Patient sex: M
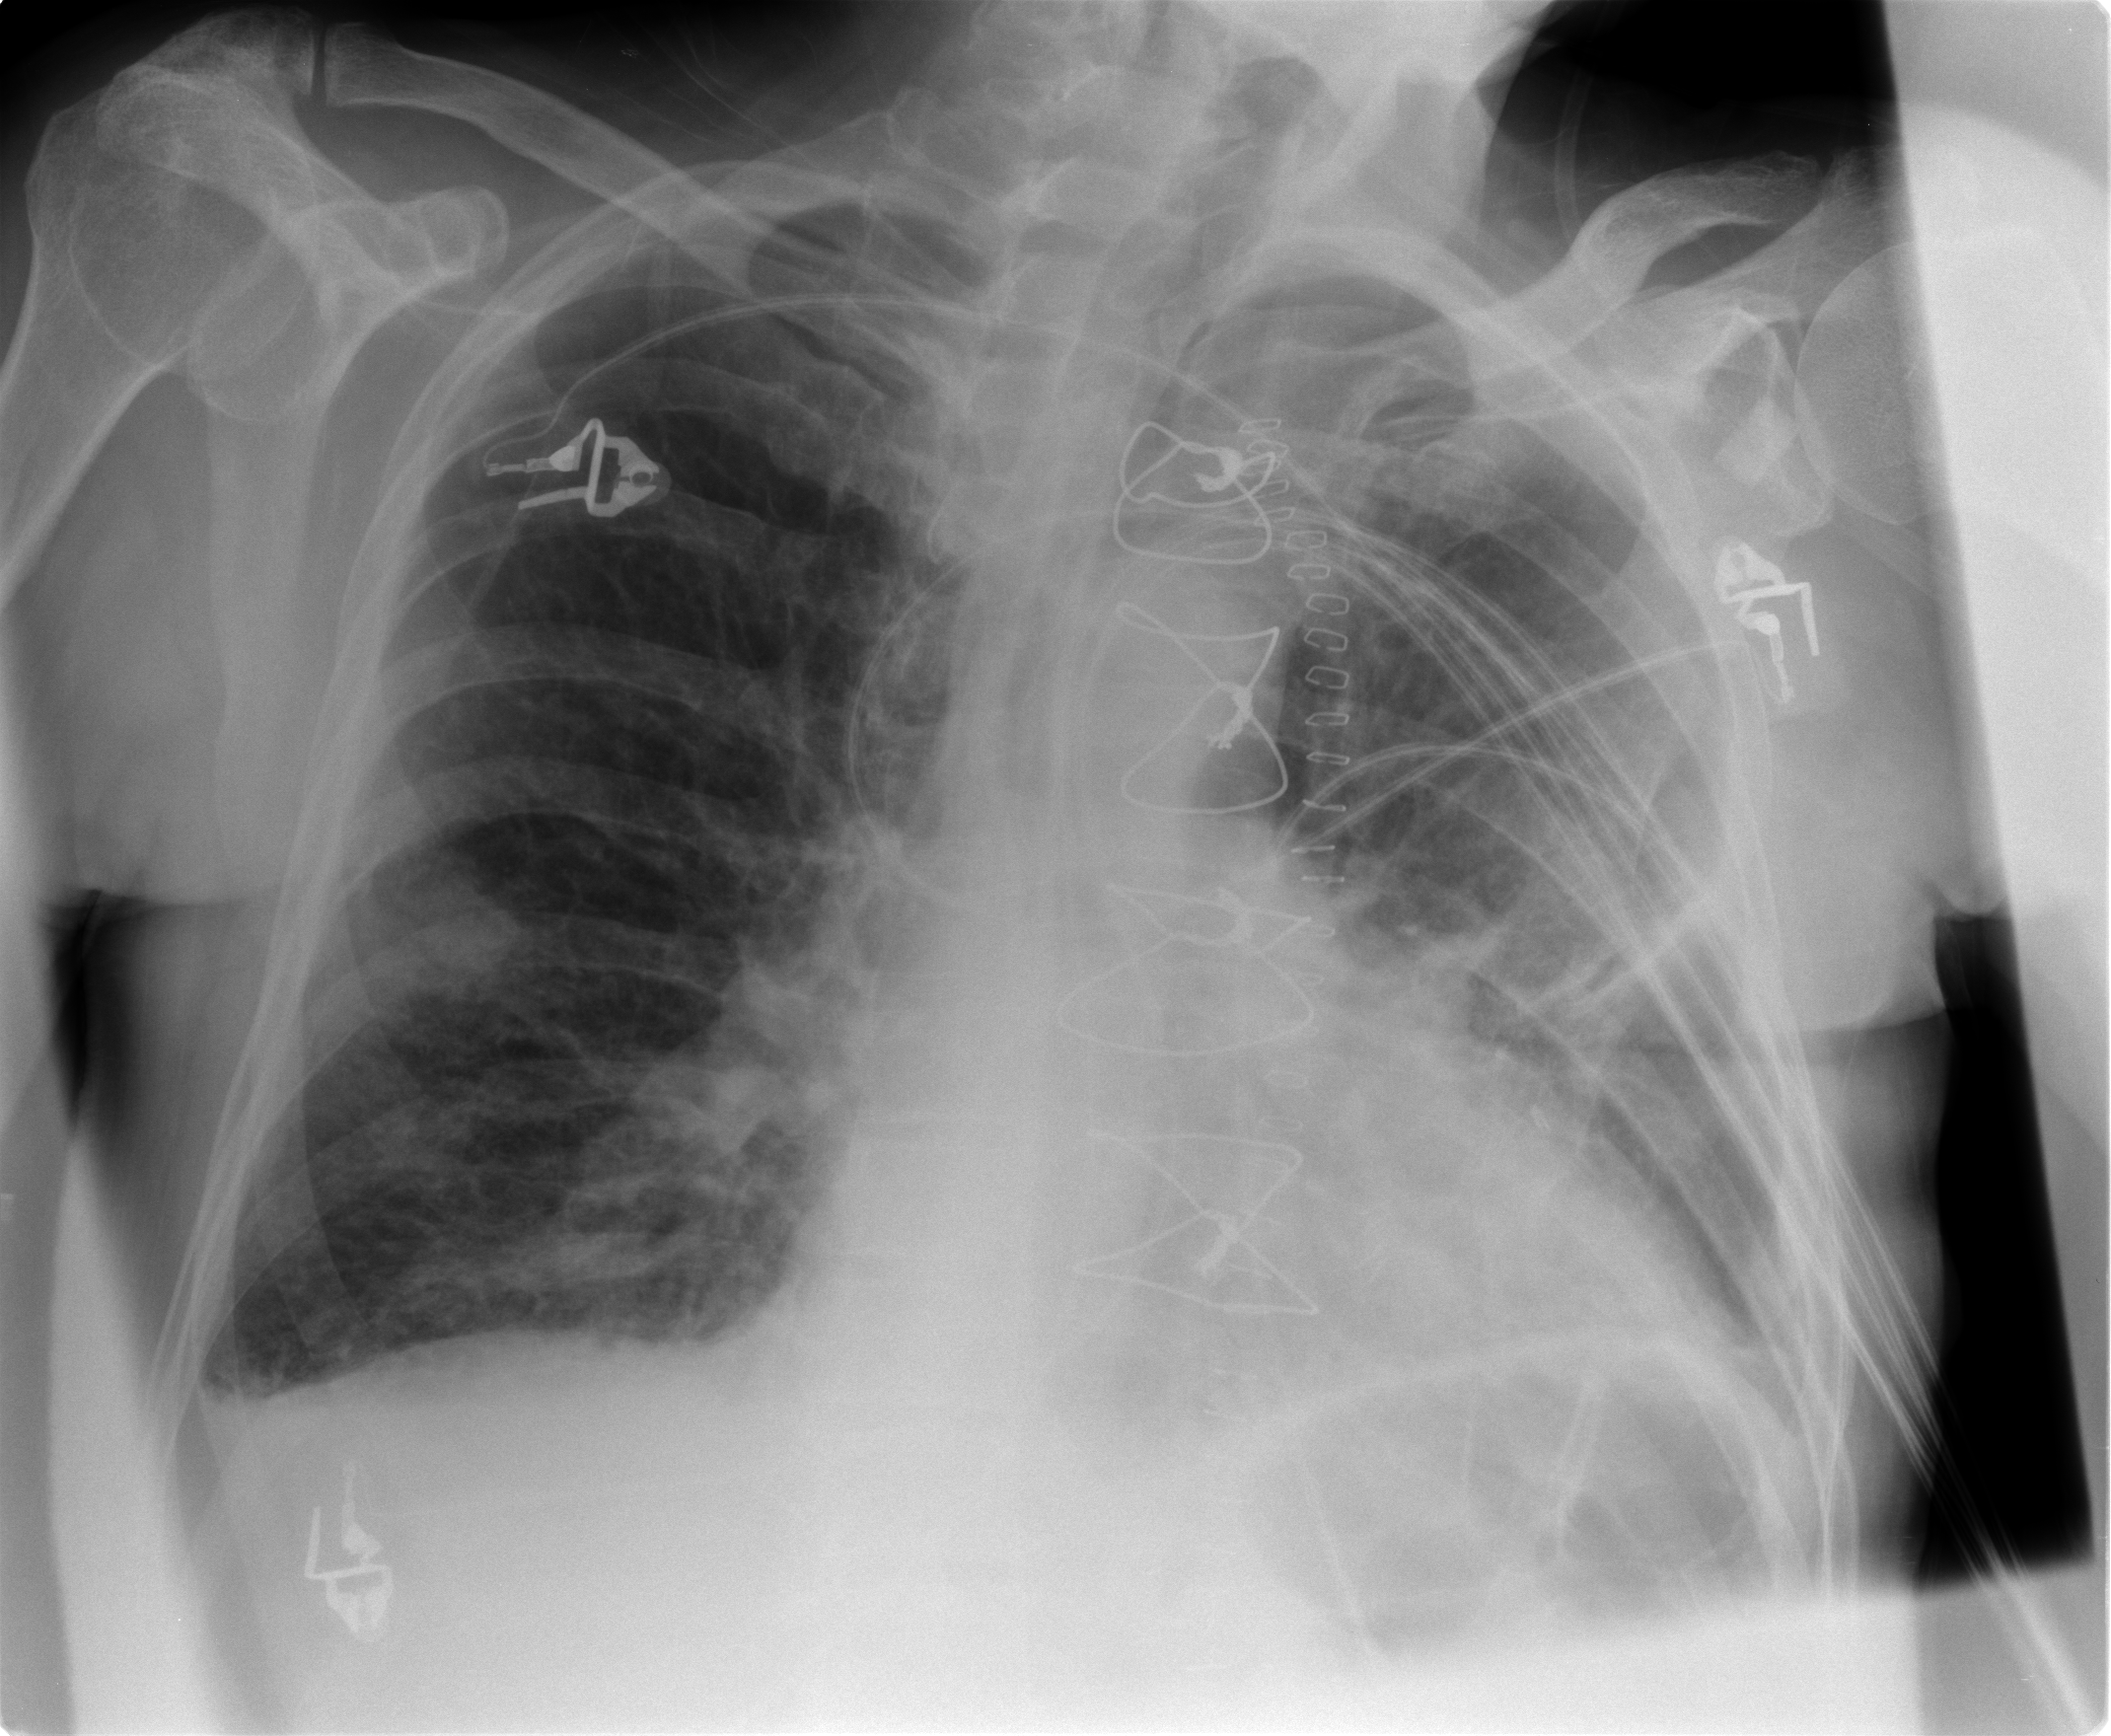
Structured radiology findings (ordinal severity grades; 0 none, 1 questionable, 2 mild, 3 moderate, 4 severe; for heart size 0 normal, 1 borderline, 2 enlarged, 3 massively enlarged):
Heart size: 2
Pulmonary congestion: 2
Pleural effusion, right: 2
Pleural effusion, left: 2
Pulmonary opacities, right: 2
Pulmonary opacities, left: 2
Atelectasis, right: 2
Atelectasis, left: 2